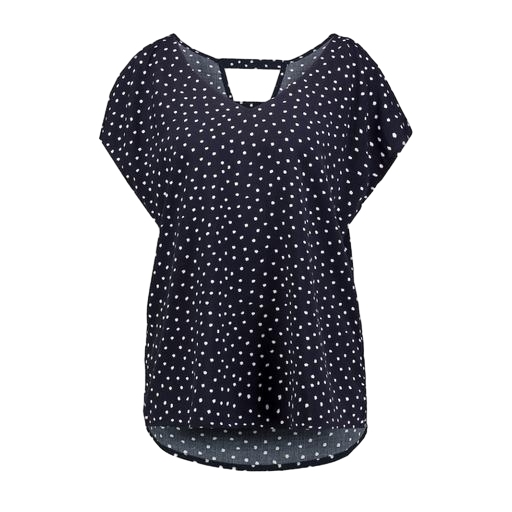
blue plus size printed t-shirt only macy, black plus size printed t-shirt only macy, navy spot pleat front top, white background